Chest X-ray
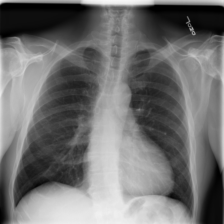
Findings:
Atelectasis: negative
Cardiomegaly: negative
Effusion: negative
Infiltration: positive
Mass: negative
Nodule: negative
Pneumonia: negative
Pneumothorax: negative
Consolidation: negative
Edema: negative
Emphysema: negative
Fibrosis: negative
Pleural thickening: negative
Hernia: negative